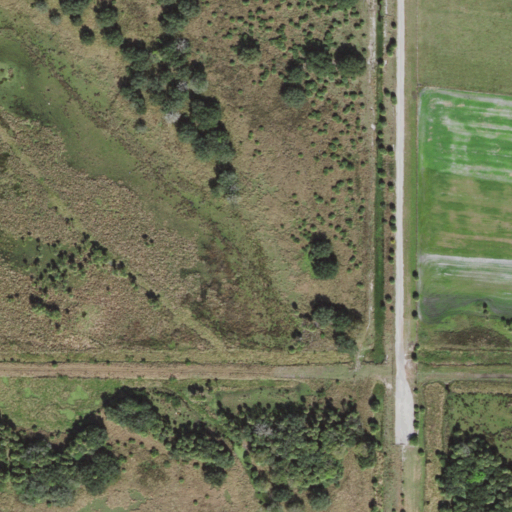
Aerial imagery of island in Florida named Myer Hammock containing pasture, woody wetlands, herbaceous wetlands, and shrub